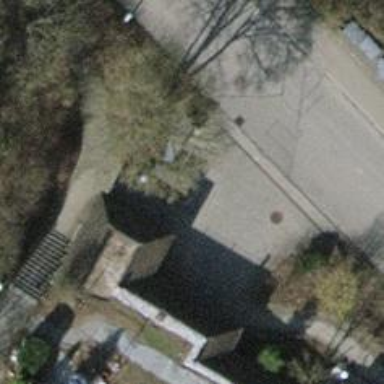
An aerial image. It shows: Set of steps on the road.